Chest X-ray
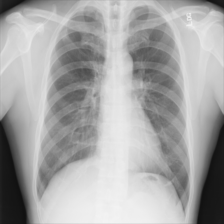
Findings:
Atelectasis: positive
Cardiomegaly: negative
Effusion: negative
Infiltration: negative
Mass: negative
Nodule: negative
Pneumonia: positive
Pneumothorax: negative
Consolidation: negative
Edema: negative
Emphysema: negative
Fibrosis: negative
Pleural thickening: negative
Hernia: negative